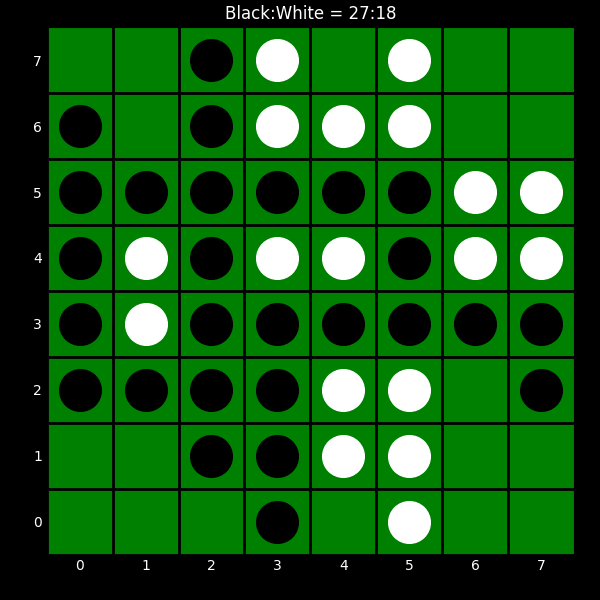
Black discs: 27
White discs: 18